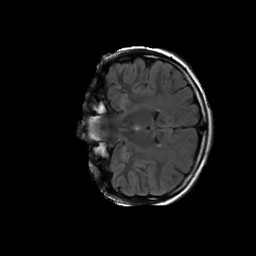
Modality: FLAIR
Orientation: coronal
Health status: ill
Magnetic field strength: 3 T